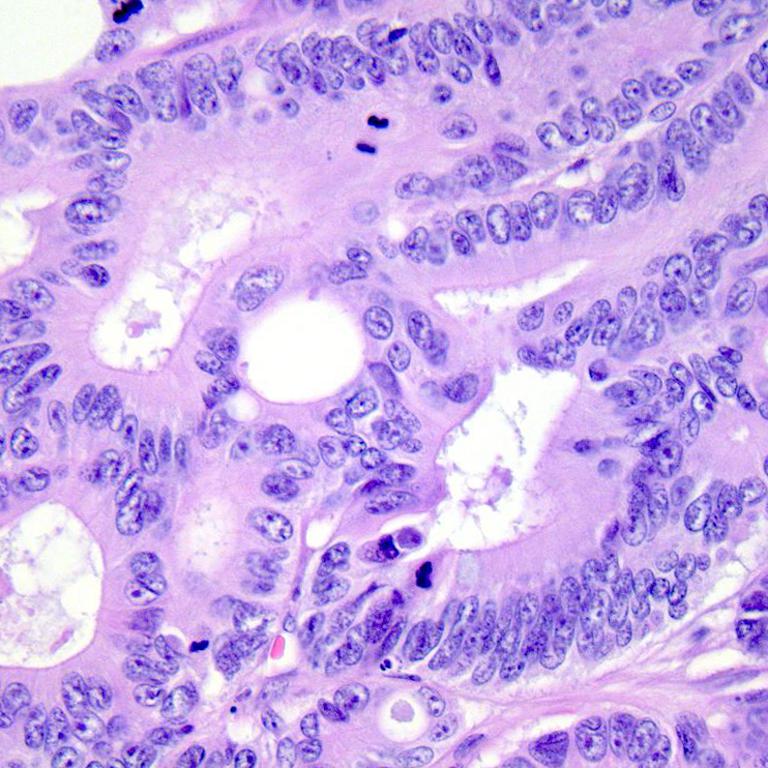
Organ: colon
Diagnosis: adenocarcinomas